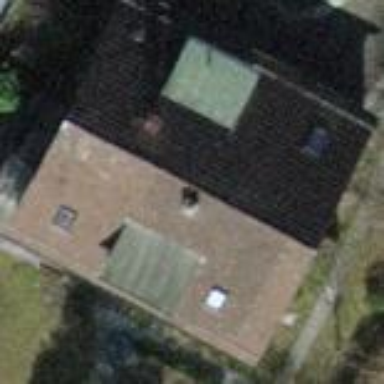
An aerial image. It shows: Building with tile roof.